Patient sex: M
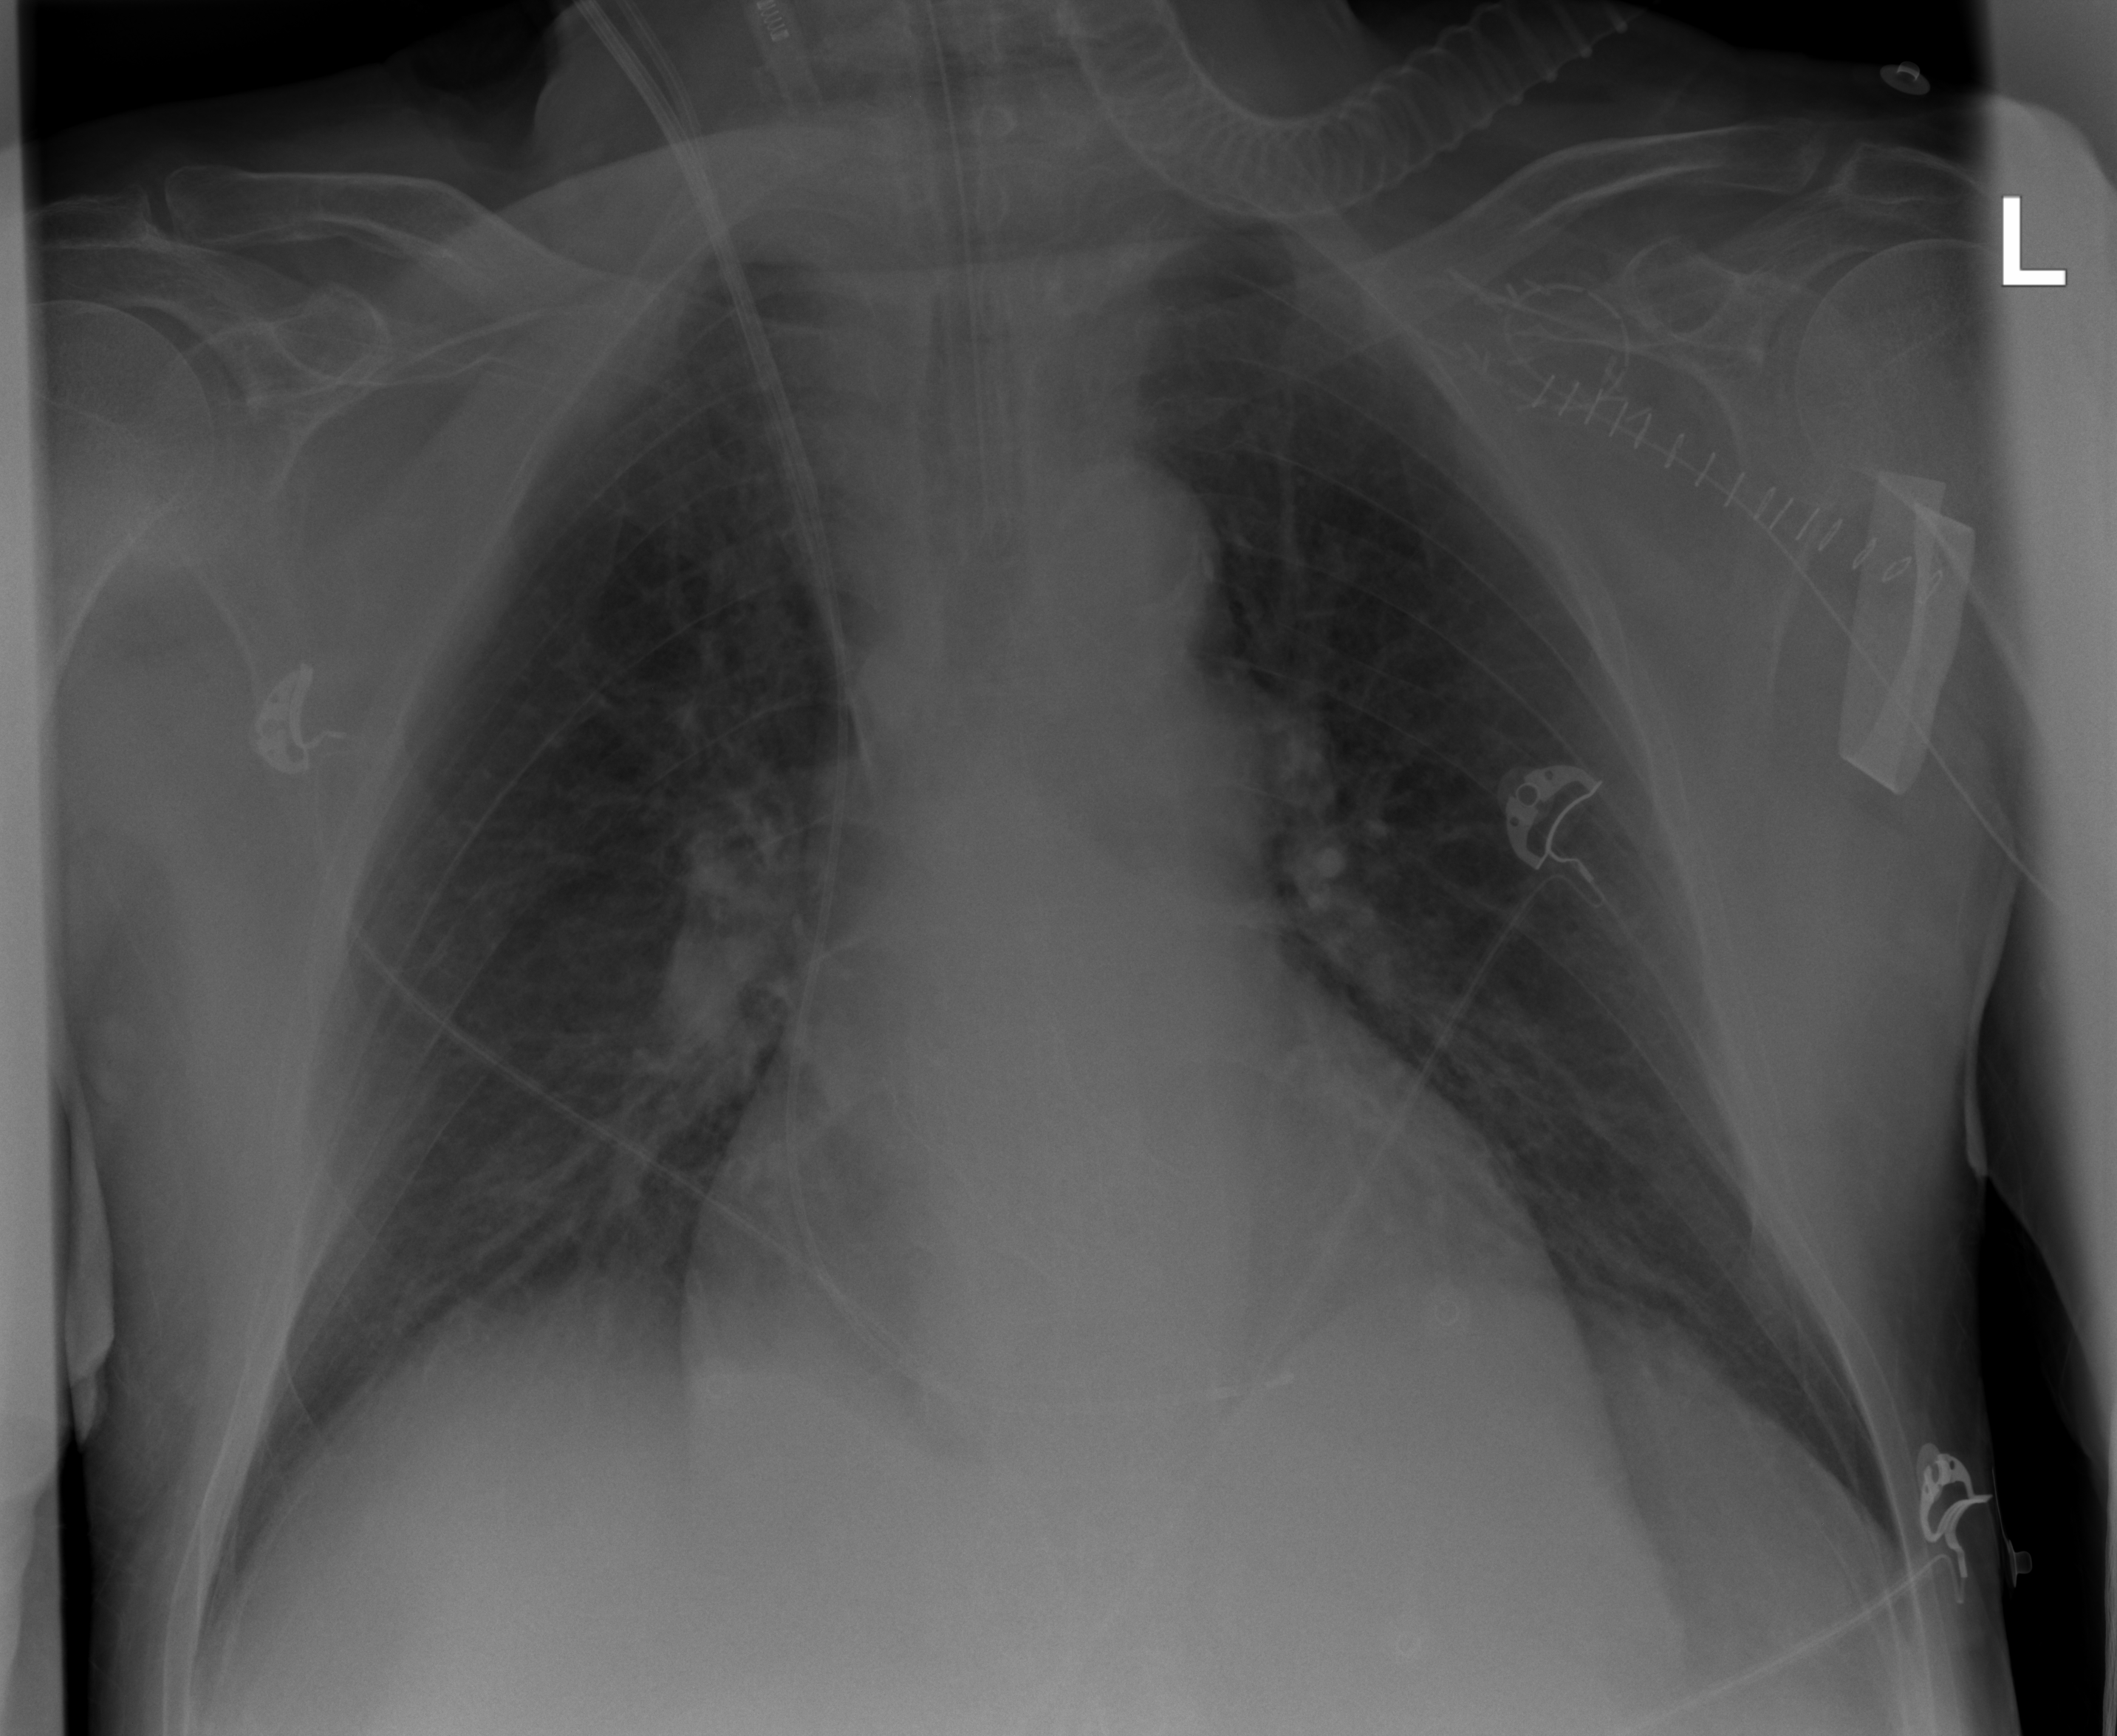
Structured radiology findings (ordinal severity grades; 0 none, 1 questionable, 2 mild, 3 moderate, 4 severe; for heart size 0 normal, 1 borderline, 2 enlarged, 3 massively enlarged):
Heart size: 2
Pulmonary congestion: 0
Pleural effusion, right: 0
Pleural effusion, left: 0
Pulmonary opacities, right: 0
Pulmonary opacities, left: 0
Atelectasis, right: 2
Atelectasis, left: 2